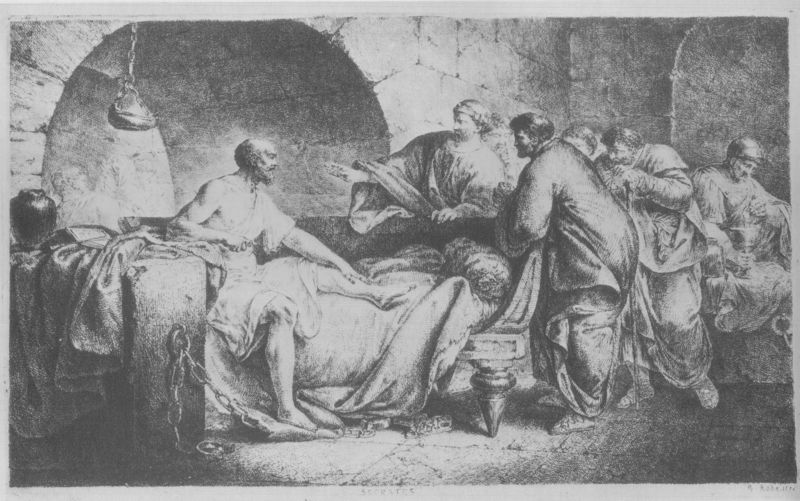
Titel: Sokrates vor dem Tod mit seinen Freunden in Unterredung
Künstler: Bernhard Rode
Standort: Kiel
Institution: Kunsthalle zu Kiel der Christian-Albrechts-Universität
Schlagwörter: dunkel, fuß, gemälde, hand, kopf, mann, schatten, umhang, weiß, menschen, sitzen, grau, haar, hell, holz, hut, lampe, licht, männer, schwarz, zeichnung, tuch, gesellschaft, gespräch, teppich, alt, bart, mütze, wand, arm, arme, falten, mensch, stein, steine, tod, vollbart, gesten, boden, gewand, haare, kelch, stoff, decke, familie, gewänder, leuchte, höhle, rund, stock, amphore, krug, vase, fesseln, topf, bein, füße, papier, sofa, bogen, schuhe, stab, kette, mauer, grafik, graphik, rundbogen, kissen, falte, polster, glatze, bett, sandalen, laken, knie, tor, pfosten, foto, bögen, schinken, becher, penis, eisen, nische, gewölbe, haken, antike, krank, buch, diwan, druck, lithographie, radierung, stich, lithografie, schwarzweiß, ketten, verletzt, helm, beutel, arzt, medizin, schuh, rom, art, gemäuer, liege, besuch, bettpfosten, sandale, gruft, öllampe, gefängnis, kerker, grab, sterben, kranker, mauern, griechen, toga, mittelalter, grotte, heiliger, niesche, pokal, schüler, jünger, verließ, kupferstich, tunika, urne, auferstehung, doktor, kessel, lager, fessel, wölbung, decken, grotten, gravür, lage, knast, sokrates, gru, verlies, verschwörung, adolf, bettrand, ampe, gefängniss, keler, ollbart, grafij, armzeig, betgestell, bett stich, gefgangener, grottwe, socrate, schierling, ger, schierlingsbecher, au, s, ß, arz, uft, nn, pokaal, verarztung